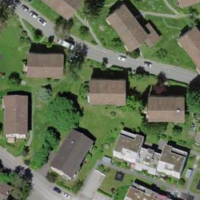
EUNIS habitat code: 55
Species observed at this site:
Geum rivale